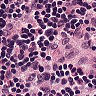
Metastatic tissue present: no